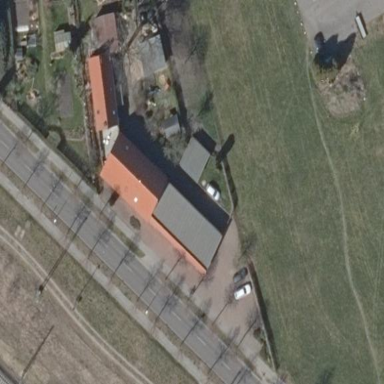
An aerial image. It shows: Building with bicycle rental service.